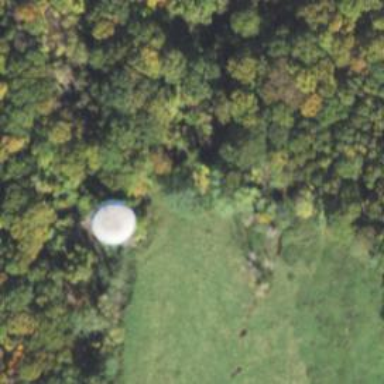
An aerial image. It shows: Water tower that is man-made.